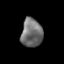
Tissue: prostate
Cell type: T cells
Senescence score: 0.2298
Nuclear area (px): 599
Mean DAPI intensity: 111.312